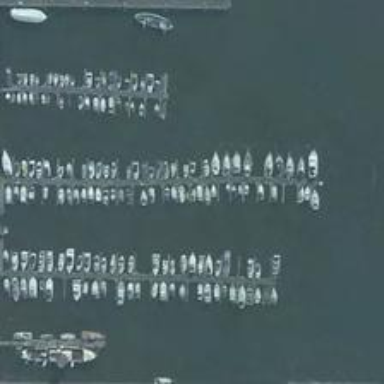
Many boats are in a port near a wharf .